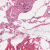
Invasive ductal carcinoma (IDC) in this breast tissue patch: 0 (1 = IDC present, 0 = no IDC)